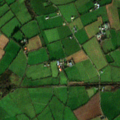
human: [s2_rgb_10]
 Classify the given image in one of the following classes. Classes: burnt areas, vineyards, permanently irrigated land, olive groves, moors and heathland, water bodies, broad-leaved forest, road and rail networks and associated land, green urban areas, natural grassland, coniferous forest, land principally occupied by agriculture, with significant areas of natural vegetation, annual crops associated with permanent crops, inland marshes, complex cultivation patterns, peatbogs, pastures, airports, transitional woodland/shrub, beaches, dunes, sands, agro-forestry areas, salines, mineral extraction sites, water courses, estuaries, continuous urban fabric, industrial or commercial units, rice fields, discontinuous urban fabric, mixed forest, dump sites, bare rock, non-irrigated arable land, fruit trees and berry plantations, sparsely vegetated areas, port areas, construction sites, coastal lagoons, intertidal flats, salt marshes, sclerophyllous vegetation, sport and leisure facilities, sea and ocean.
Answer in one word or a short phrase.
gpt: non-irrigated arable land, pastures